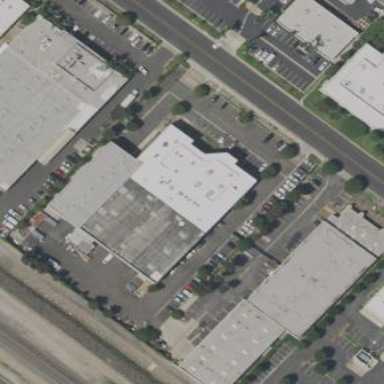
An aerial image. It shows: Commercial building.